Question: I am using the Charts component in Windows Forms.
I create a 'straight line' using
'''
chart1.Series["Grenzwert"].Points.Add(new DataPoint(0, y));
chart1.Series["Grenzwert"].Points.Add(new DataPoint(maxwidth, y));
'''
Also I plot a a series of points connected by a line, let's call it 'curve'.
How do I show everything over 'straight line' and under 'curve' filled?
Column fills the whole area, not just above 'straight line'.
Example:

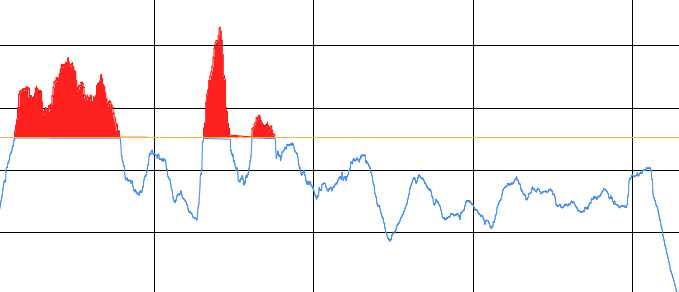
Answer: I have an idea that use 'SeriesChartType.Range' as follow.
'''
private void UpdateChart(float straight_line, List<DataPoint> curve)
{
float y = straight_line; // YValue of the straight line
var list = curve.ToList(); // Clone the curve
int count = list.Count - 2;
for (int i = 0; i < count; i++) // Calculate intersection point between the straight line and a line between (x0,y0) and (x1,y1)
{
double x0 = list[i + 0].XValue;
double y0 = list[i + 0].YValues[0];
double x1 = list[i + 1].XValue;
double y1 = list[i + 1].YValues[0];
if ((y0 > y && y1 < y) || (y0 < y && y1 > y))
{
double x = (y - y0) * (x1 - x0) / (y1 - y0) + x0;
list.Add(new DataPoint(x, y));
}
}
list.Sort((a, b) => Math.Sign(a.XValue - b.XValue));
chart1.Series[0].Points.Clear();
chart1.Series[0].ChartType = SeriesChartType.Range;
chart1.Series[0].Color = Color.Red;
chart1.Series[0].BorderColor = Color.Cyan;
chart1.ChartAreas[0].AxisX.Minimum = 0;
chart1.ChartAreas[0].AxisX.Interval = 1;
for (int i = 0; i < list.Count; i++)
{
double xx = list[i].XValue;
double yy = list[i].YValues[0];
if (yy > y)
{
chart1.Series[0].Points.AddXY(xx, y, yy);
}
else
{
chart1.Series[0].Points.AddXY(xx, yy, yy);
}
}
chart1.ChartAreas[0].AxisY.StripLines.Add(new StripLine { IntervalOffset = y, Interval = 0, BorderColor = Color.Orange, BorderWidth = 2 });
}
'''
As in the below drawing to judge whether the straight line and a line between (x0,y0) and (x1,y1) intersect, case 1 is '(y0 < y && y1 > y)' and case 2 is '(y0 > y && y1 < y)' . In case 1 and case 2, they intersect each other. In case 3 and case 4, they don't intersect each other.